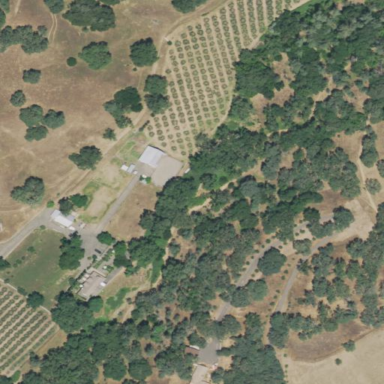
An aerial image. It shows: Orchard filled with olive trees.